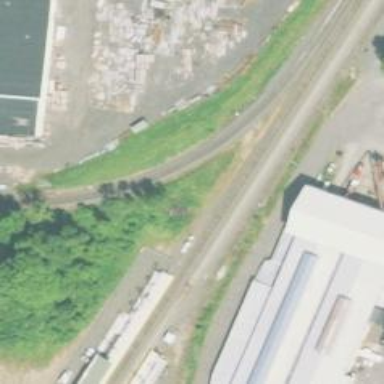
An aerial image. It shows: Track at railway cutting.